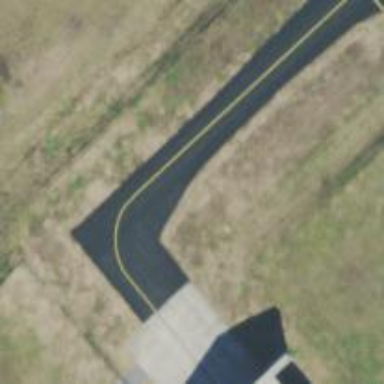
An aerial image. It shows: Image of taxiway at airport.